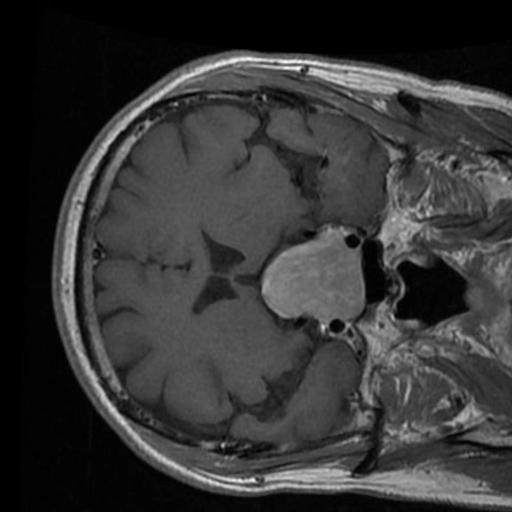
Label: brain_tumor